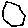
Label: hexagon